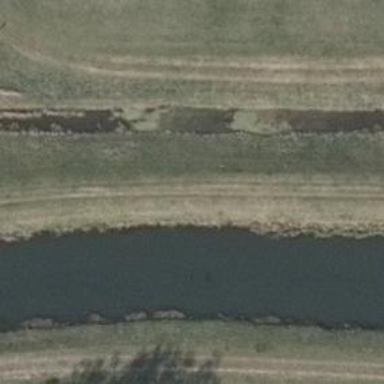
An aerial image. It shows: Grassy track with grade 5 track type.